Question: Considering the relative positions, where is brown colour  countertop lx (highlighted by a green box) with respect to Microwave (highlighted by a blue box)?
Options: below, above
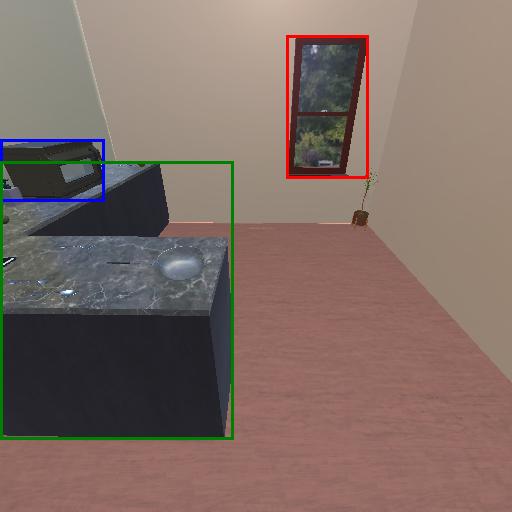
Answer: below